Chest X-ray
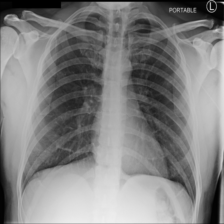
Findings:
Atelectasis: negative
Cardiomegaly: negative
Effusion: negative
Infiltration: negative
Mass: negative
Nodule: negative
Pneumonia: negative
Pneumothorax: negative
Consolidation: negative
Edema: negative
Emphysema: negative
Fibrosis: negative
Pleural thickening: negative
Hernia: negative